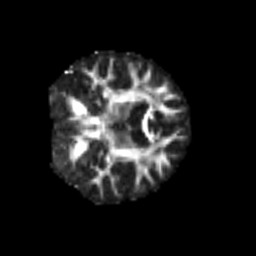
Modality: FA
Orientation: coronal
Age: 72
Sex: male
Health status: ill
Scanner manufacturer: siemens
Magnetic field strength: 3 T
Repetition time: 8.7 s
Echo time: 0.11 s